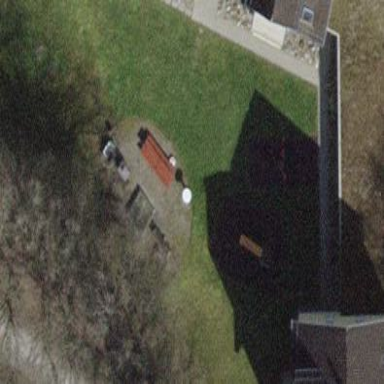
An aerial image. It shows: Playground area for leisure land.